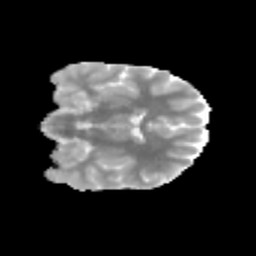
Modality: MD
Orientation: coronal
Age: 12
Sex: female
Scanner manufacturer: siemens
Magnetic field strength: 3 T
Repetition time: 3.8 s
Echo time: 0.07 s